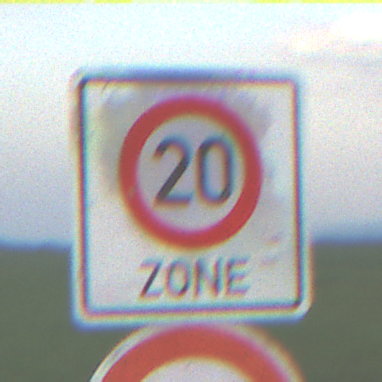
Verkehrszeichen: BeginnZone20
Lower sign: Ueberholverbot
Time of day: SunriseSunset
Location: Outdoor (Nature)
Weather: PartlyCloudy
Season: NotSpecified
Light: Natural